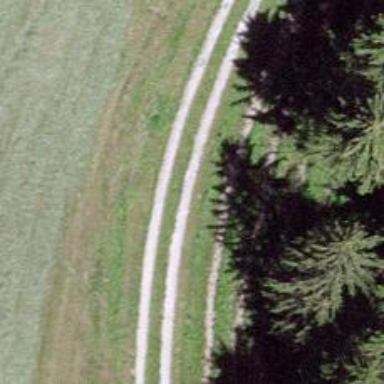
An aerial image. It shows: Track with grade 4 track type.